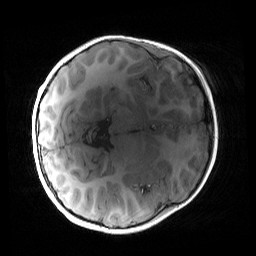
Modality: T1w
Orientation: axial
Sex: female
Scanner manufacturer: siemens
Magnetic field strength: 3 T
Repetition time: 1.9 s
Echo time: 0.00243 s